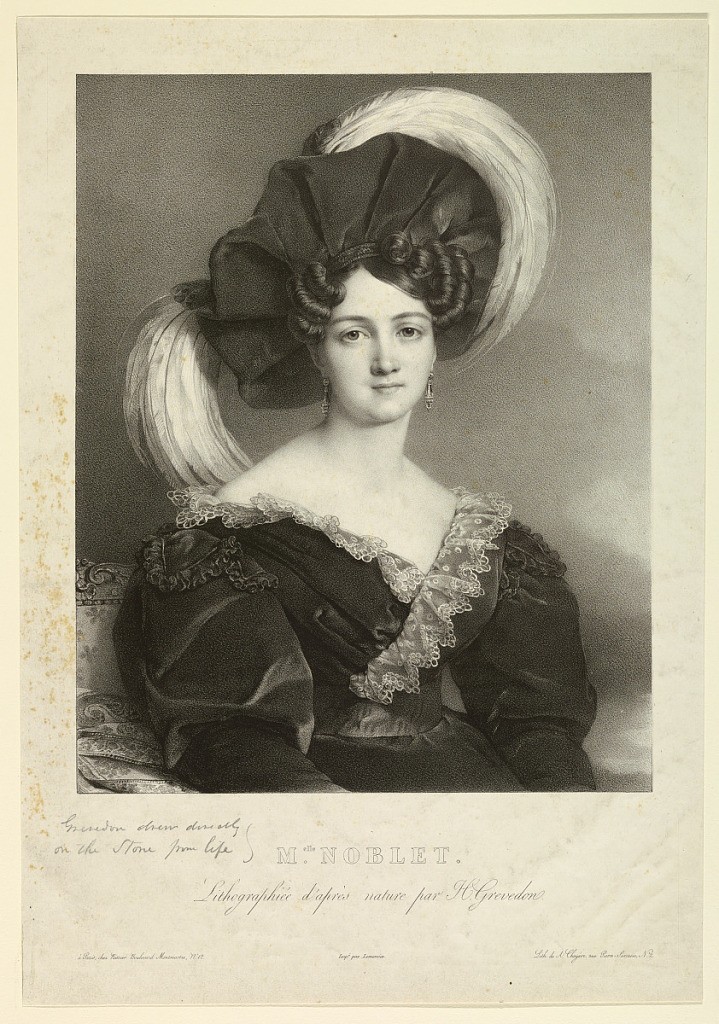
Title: Melle Noblet
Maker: Henri Grevedon, 1776–1860
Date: ca. 1830
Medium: Lithograph in black ink on paper
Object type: Print
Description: Vertical rectangle. Three-quarter length portrait of a woman facing the spectator, the figure turned slightly to the right. She wears a large draped hat trimmed with bird-of-paradise plumes. Printed below: "Melle NOBLET./ Lithographiées d'après nature par H. Gevedon."